Question: In a primefaces/jsf webpage, I am unable to locate which of my components does not have an id, since the generated client side id is 'j_idt42:police-table-id:policeler'. Can anyone help me to find which component is it?
Shortly, I have a full page layout. In the center of this layout, I define the content with one of my composite components. And lastly, inside this composite implementation, there is a datatable located inside a form. Form's id is 'police-table-id', dataTable's id is 'policeler'.
layout.xhtml
'''
<p:layoutUnit id="center-id" position="center" resizable="true">
<ui:insert name="content">Put default content here, if any.</ui:insert>
</p:layoutUnit>
'''
mycomposite.xhtml
'''
<composite:implementation>
<h:form id="police-table-id">
<p:growl id="police-table-messages" />
<p:dataTable id="policeler" var="pol"
value="#{cc.attrs.policeBeanName.objectList}"...
'''
actualPage.xhtml
'''
<ui:define name="content">
<denovo:poli... />
</ui:define>
'''
generated html is as follows:

I suppose, I need to be able to give an id to the div in red rectangle whose classes are 'ui-layout-unit-content' and 'ui-widget-content'. However, i cannot give id to 'ui:define' component, can I?
Also, any help about how to express my problem in a more coherent way is appreciated. Thanks.
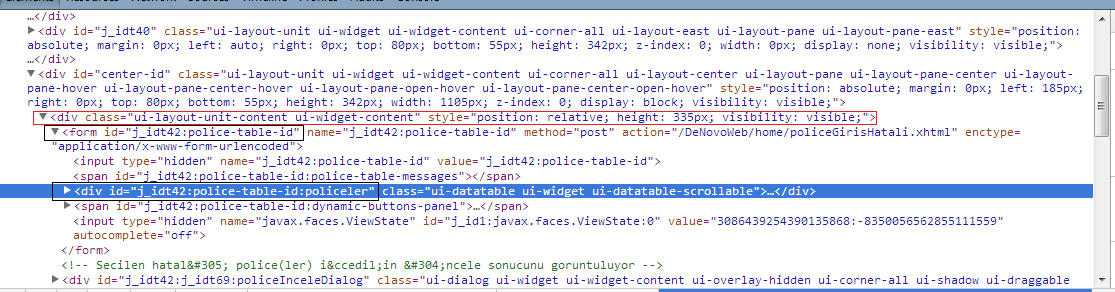
Answer: The composite component is a <URL> means they add a "level" to the clientId generated by JSF.
Just name your of the component:
'''
<ui:define name="content">
<denovo:poli id="mycomponent" ... />
</ui:define>
'''